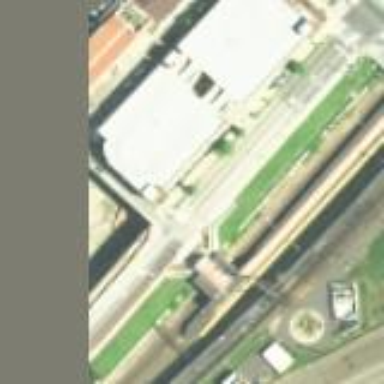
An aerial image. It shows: Platform for public transport and railway services.